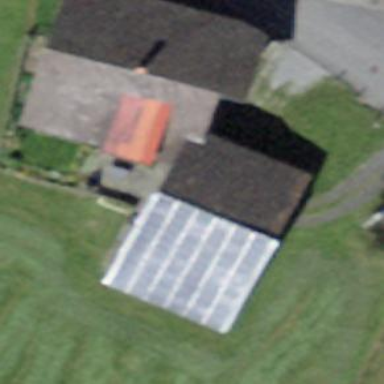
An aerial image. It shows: Barn.